Question: ::EDIT note::
I have completely rewritten this question and it's title for simplification (my entity set names and properties were much more difficult to follow than this analogous scenario).
::/EDIT note::
I have really been struggling to find the "missing navigational link" between what I am able to see and save back to my entity 'Context' from a DataGridComboBoxColumn.
MY ENTITY SETS:

My VIEW: A DataGrid bound to a "Classes" Entity Set.
It has two columns:
- A DataGridComboBoxColumn (which displays InstructorNames for each class)
- A DataGridTextColumn (which diplays classes by Name)
'''
<DataGrid x:Name="DataGrid1" DockPanel.Dock="Top" Background="Transparent"
ItemsSource="{Binding ClassesObservableCollection, Mode=TwoWay, UpdateSourceTrigger=PropertyChanged}"
AutoGenerateColumns="False" >
<DataGrid.Columns>
<DataGridComboBoxColumn Width="220"
Header="Instructor"
SelectedValueBinding="{Binding InstructorID, Mode=TwoWay, UpdateSourceTrigger=PropertyChanged}"
SelectedValuePath="InstructorID"
DisplayMemberPath="InstructorName">
<DataGridComboBoxColumn.EditingElementStyle>
<Style TargetType="ComboBox">
<Setter Property="ItemsSource" Value="{Binding RelativeSource={RelativeSource AncestorType={x:Type UserControl}}, Path=DataContext.InstructorsObservableCollection}"/>
</Style>
</DataGridComboBoxColumn.EditingElementStyle>
<DataGridComboBoxColumn.ElementStyle>
<Style TargetType="ComboBox">
<Setter Property="ItemsSource" Value="{Binding RelativeSource={RelativeSource AncestorType={x:Type UserControl}}, Path=DataContext.InstructorsObservableCollection}"/>
</Style>
</DataGridComboBoxColumn.ElementStyle>
</DataGridComboBoxColumn>
'''
That all was painful to get through, and thankfully it works quite nicely. Updates work using the DataGridComboBoxColumn selection, but NEW ROWS DO NOT SAVE WITH '.SaveChanges()'!
Please help me find what I am missing.
Could it perhaps be in this mysterious SelectedItemBinding Property, which I could never get to send change notifications using the backing property on my viewmodel?
Do I need to explicitly tell my bound Classes entity how to save each property? (This doesn't seem reasonable...it should be taken care of with xaml binding it seems.)
Thank you for reading!
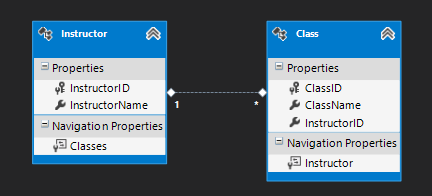
Answer: Well, not shockingly, I needed to manually add my entity to the entity set "Classes1" in my ObjectContext. Shame on me for not trying this first, but I assumed that all that detailed DataGrid binding would have provided the capability. My new rule of thumb: If there's any sort of property information being included in an entity by navigation property, I'm going to have to manually make sure those entities are added to the proper Entity Set.
I'm dumb for not having learned my lesson before...embarrassing...my updated code is below:
'''
public void SaveClassesWithInstructors()
{
foreach(Class1 cl in this._classesCollection.Where(x => x.ClassID == 0))
{
var classToCreate = this._context.Classes1.Create();
classToCreate.InstructorID = ca.InstructorID;
classToCreate.ClassName = ca.ClassName;
this._context.Classes1.Add(classToCreate);
this._context.SaveChanges();
}
RaisePropertyChanged("ClassesCollection");
}
'''
So I guess, at least for anyone who needs a complete how-to on how to do navigational binding and SaveChanges() from DataGrid columns using Entity Framework...here 'tis.